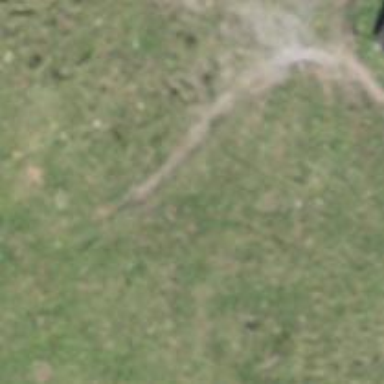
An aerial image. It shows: Path.